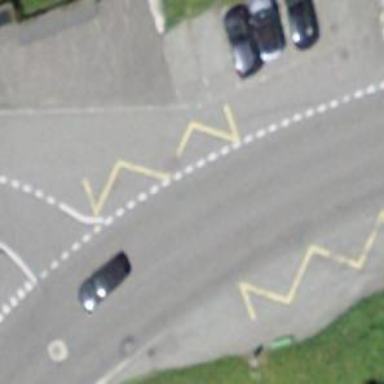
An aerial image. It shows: Bus stop with platform for public transport.